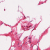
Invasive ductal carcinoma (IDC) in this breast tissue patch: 0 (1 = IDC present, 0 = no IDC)